【题型】填空题　【知识点】解析几何　【难度】medium
如图，焦点在$x$轴上的椭圆$\dfrac{x^2}{a^2}+\dfrac{y^2}{3}=1\left(a>0\right)$的左、右焦点分别为$F_1$、$F_2$，$P$是椭圆上位于第一象限内的一点，且直线$F_2P$与$y$轴的正半轴交于$A$点，$\triangle APF_1$的内切圆在边$PF_1$上的切点为$Q$，若$|F_1Q|=4$，则该椭圆的离心率为\underline{\quad\quad}.

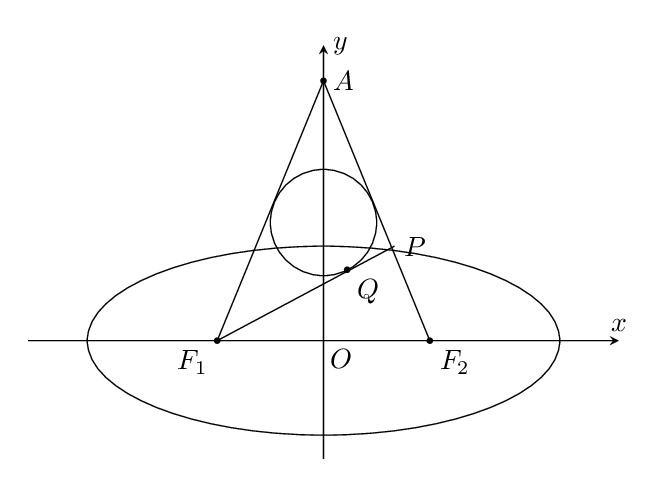
【解答】
\vspace{8pt}
\noindent
\textbf{【答案】}$\dfrac{\sqrt{13}}{4}$\#\#$\dfrac{1}{4}\sqrt{13}$

\vspace{3pt}
\noindent
\textbf{【分析】}由$\triangle APF_1$的内切圆在边$PF_1$上的切点为$Q$，根据切线长定理，可得$|PQ|=|F_1M|-|PF_2|$，再结合$|F_1Q|=4$，求得$|PF_1|+|PF_2|=8$，得$a=4$，再由$c^2=a^2-b^2$求出$c$，从而可求出离心率

\vspace{5pt}
\noindent
\textbf{【解析】}设$\triangle APF_1$的内切圆在$AF_1,AF_2$上的切点分别为$M,N$，

\noindent
因为由$\triangle APF_1$的内切圆在边$PF_1$上的切点为$Q$，

\noindent
所以由切线长定理得$|AM|=|AN|,|F_1M|=|F_1Q|,|PN|=|PQ|$，

\noindent
因为$|AF_1|=|AF_2|$，

\noindent
所以$|AM|+|F_1M|=|AN|+|PN|+|PF_2|$，

\noindent
所以$|F_1M|=|PN|+|PF_2|=|PQ|+|PF_2|$，

\noindent
所以$|PQ|=|F_1M|-|PF_2|$，

\noindent
所以$|PF_1|+|PF_2|=|F_1Q|+|PQ|+|PF_2|$

\noindent
$=|F_1Q|+|F_1M|-|PF_2|+|PF_2|=2|F_1Q|=8$，

\noindent
所以$2a=8$，得$a=4$，

\noindent
因为$b^2=3$，所以$c=\sqrt{a^2-b^2}=\sqrt{16-3}=\sqrt{13}$，

\noindent
所以椭圆的离心率为$e=\dfrac{c}{a}=\dfrac{\sqrt{13}}{4}$，

\vspace{5pt}
\noindent
故答案为：$\dfrac{\sqrt{13}}{4}$

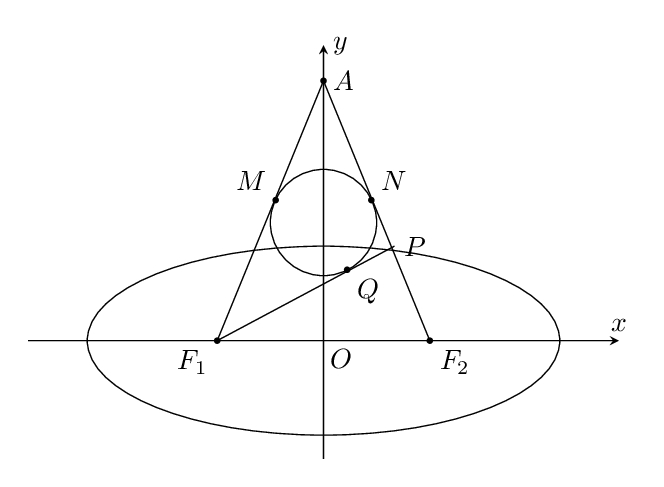